Question: I am reading an AngularJS book. I copied the following code from the book:
'''
<!DOCTYPE html>
<html ng-app='myApp'>
<head>
<title>Your Shopping Cart</title>
</head>
<body ng-controller='CartController'>
<h1>Your Order</h1>
<div ng-repeat='item in items'>
<span>{{item.title}}</span>
<input ng-model='item.quantity'>
<span>{{item.price | currency}}</span>
<span>{{item.price * item.quantity | currency}}</span>
<button ng-click="remove($index)">Remove</button>
</div>
<script src="js/lib/angular.min.js"></script>
<script>
function CartController($scope) {
$scope.items = [
{title: 'Paint pots', quantity: 8, price: 3.95},
{title: 'Polka dots', quantity: 17, price: 12.95},
{title: 'Pebbles', quantity: 5, price: 6.95}
];
$scope.remove = function(index) {
$scope.items.splice(index, 1);
}
}
</script>
</body>
</html>
'''
I have the 'angular.min.js' in place. However, I got this output from Chrome:

Apparently, there is something wrong with the code. However, as a newbie, I cannot tell where it is. Your help is greatly appreciated. Thank you very much.
Here is the error output:
'''
Failed to instantiate module myApp due to:
Error: [$injector:nomod] http://errors.angularjs.org/1.2.10/$injector/nomod?p0=myApp
at Error (native)
at http://localhost:63342/angular-book/js/lib/angular.min.js:6:450
at http://localhost:63342/angular-book/js/lib/angular.min.js:20:260
at http://localhost:63342/angular-book/js/lib/angular.min.js:21:262
at http://localhost:63342/angular-book/js/lib/angular.min.js:29:175
at Array.forEach (native)
at q (http://localhost:63342/angular-book/js/lib/angular.min.js:7:280)
at e (http://localhost:63342/angular-book/js/lib/angular.min.js:29:115)
at $b (http://localhost:63342/angular-book/js/lib/angular.min.js:32:232)
at Zb.c (http://localhost:63342/angular-book/js/lib/angular.min.js:17:431
'''
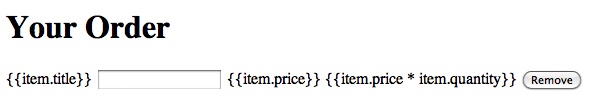
Answer: The AngularJS book from O'Reilly has lots of errors in it. You will have to fix lots of the code samples.
At the top of your app, you reference the name of the app, but don't register it.
'''
<html ng-app='myApp'>
'''
If you give a value here, you have to define the module.
'''
angular.module('myApp', []);
'''
You can also can assign the module to a variable for easy reference when you create controllers, etc:
'''
var myApp = angular.module('myApp', []);
myApp.controller('myController',
function myController($scope){
};
'''
But for a simple angular app using just one page of code, the easiest solution for your code is to just not assign a value to the ng-app attribute:
'''
<html ng-app>
'''
My complete working code for this example was:
'''
<!doctype html>
<html ng-app>
<head>
<meta charset="utf-8">
<title>Your Shopping Cart</title>
</head>
<body ng-controller='CartController'>
<h1>Your Order</h1>
<div ng-repeat='item in items'>
<span>{{item.title}}</span>
<input ng-model='item.quantity'>
<span>{{item.price | currency}}</span>
<span>{{item.price * item.quantity | currency}}</span>
<button ng-click="remove($index)">Remove</button>
</div>
<script src="js/angular.min.js"></script>
<script>
function CartController($scope) {
$scope.items = [
{title: 'Paint pots', quantity: 8, price: 3.95},
{title: 'Polka dots', quantity: 17, price: 12.95},
{title: 'Pebbles', quantity: 5, price: 6.95}
];
$scope.remove = function(index) {
$scope.items.splice(index, 1);
}
}
</script>
</body>
</html>
'''